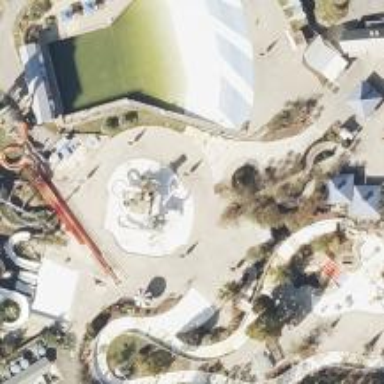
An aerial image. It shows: Water slide attraction.